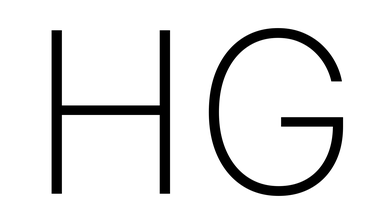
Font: Inter_ExtraLight